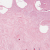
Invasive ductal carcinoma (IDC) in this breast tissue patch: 0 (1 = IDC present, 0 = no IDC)